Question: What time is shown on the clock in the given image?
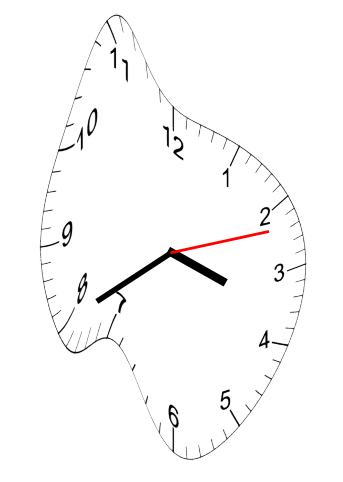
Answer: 03:40:12